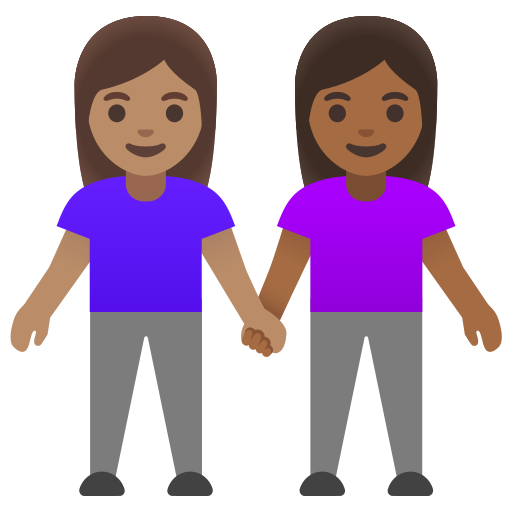
Emoji: 👩🏽‍🤝‍👩🏾